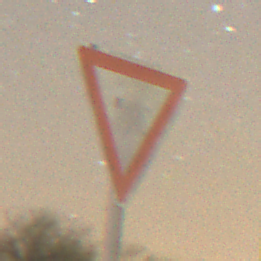
Verkehrszeichen: VorfahrtGewaehren
Umgebung: Outdoor, Nature
Tageszeit: Night
Wetter: Clear
Licht: Natural
Jahreszeit: NotSpecified
Kontrast: LowContrast